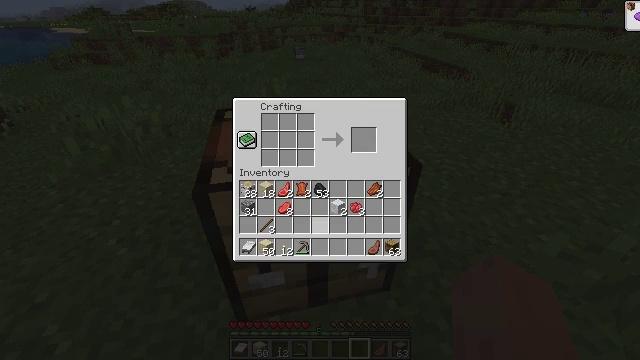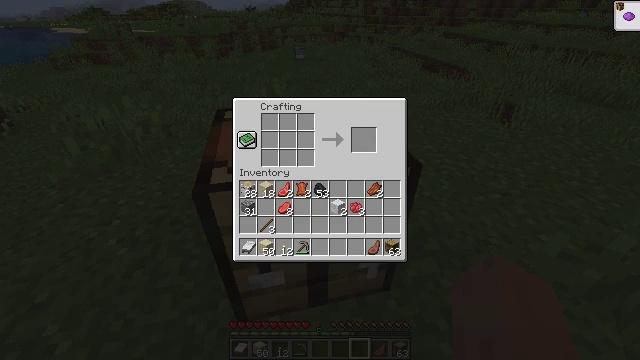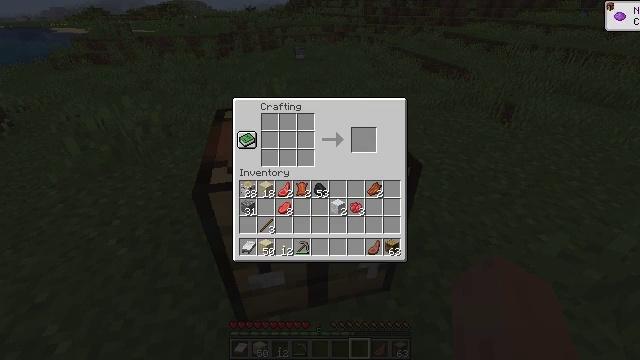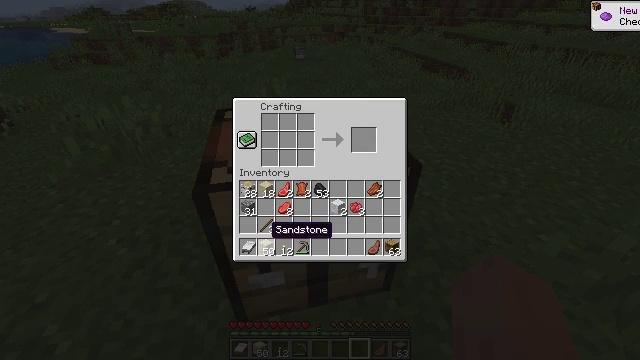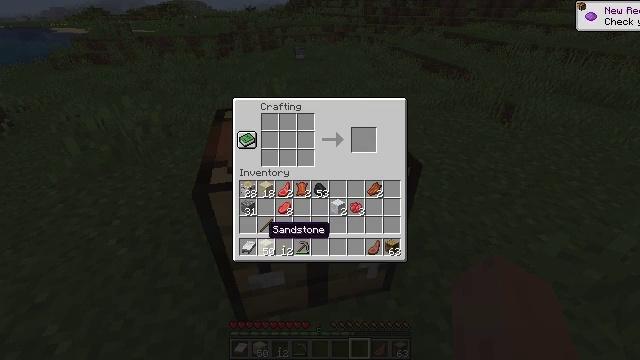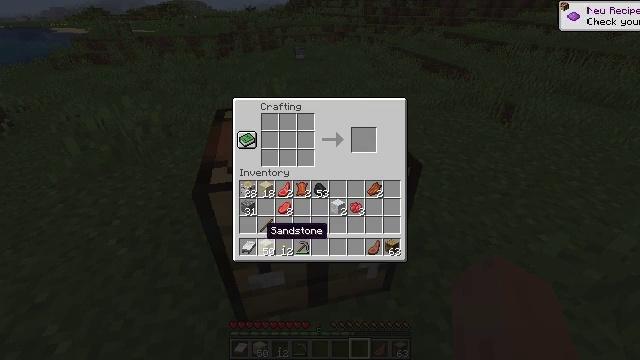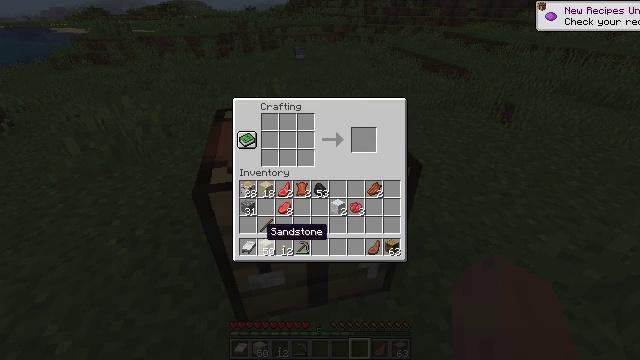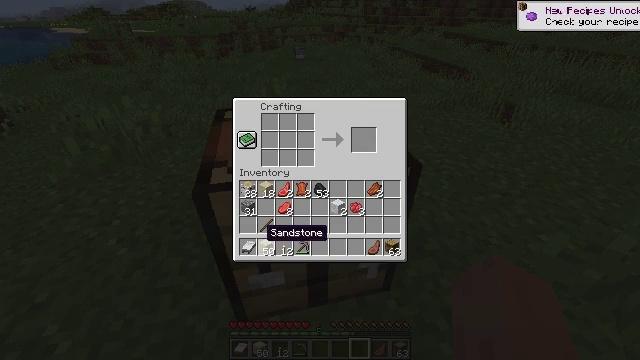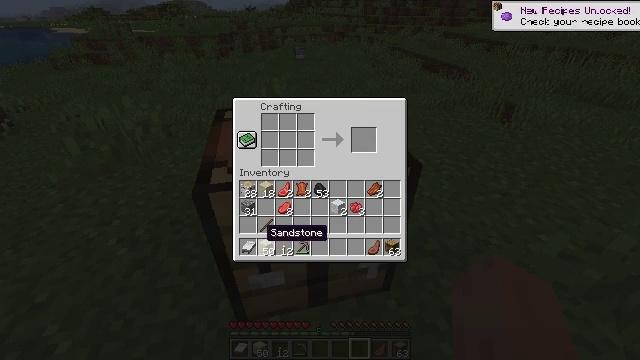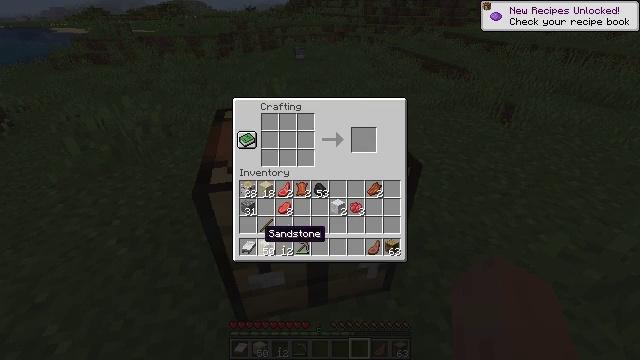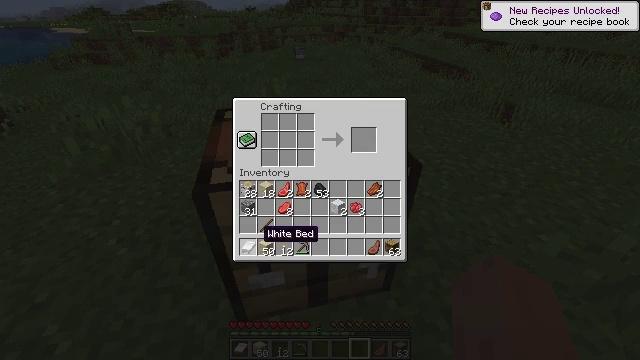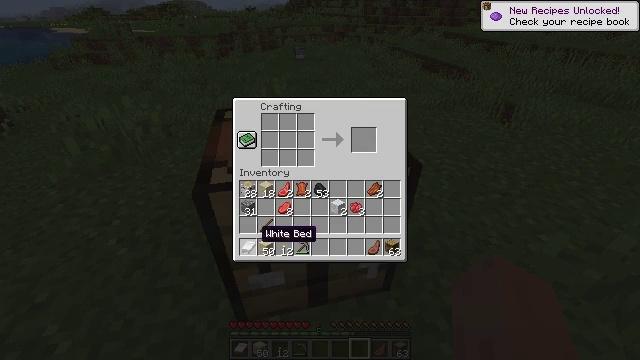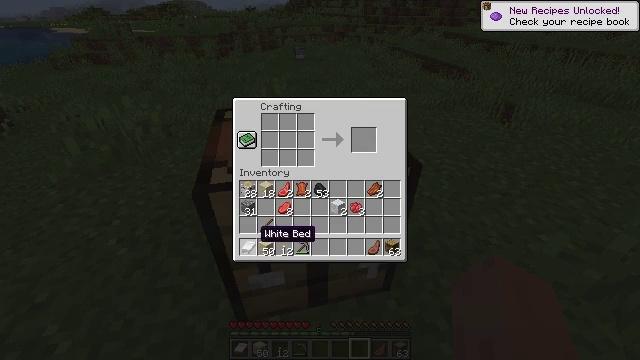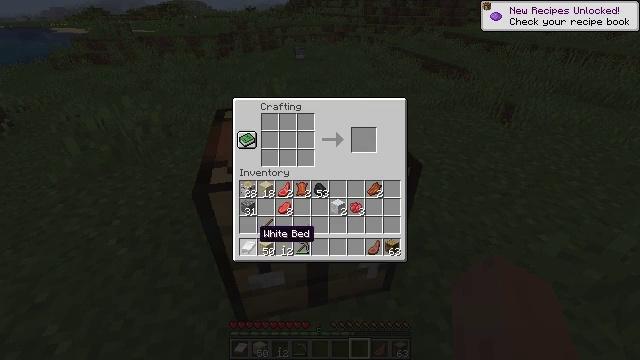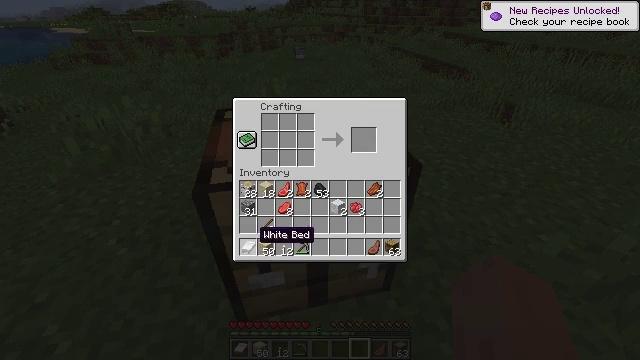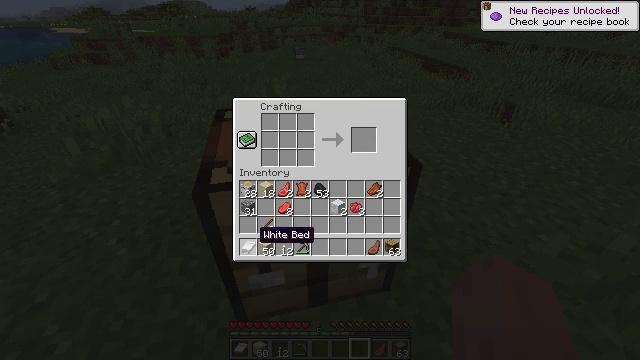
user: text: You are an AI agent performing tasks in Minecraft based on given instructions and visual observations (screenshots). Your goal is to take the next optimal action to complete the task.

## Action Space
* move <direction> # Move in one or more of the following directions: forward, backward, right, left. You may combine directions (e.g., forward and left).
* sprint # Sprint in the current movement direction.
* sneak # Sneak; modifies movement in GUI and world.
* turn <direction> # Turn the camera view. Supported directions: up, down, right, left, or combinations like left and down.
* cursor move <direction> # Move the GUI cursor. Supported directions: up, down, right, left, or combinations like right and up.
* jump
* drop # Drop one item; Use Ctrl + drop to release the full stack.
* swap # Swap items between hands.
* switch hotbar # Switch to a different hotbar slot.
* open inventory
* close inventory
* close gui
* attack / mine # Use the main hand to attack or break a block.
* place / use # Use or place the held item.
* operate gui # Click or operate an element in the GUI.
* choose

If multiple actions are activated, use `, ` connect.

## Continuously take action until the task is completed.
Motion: motion action
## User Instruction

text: Make a red bed using three wool and three planks.
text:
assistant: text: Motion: cursor move left
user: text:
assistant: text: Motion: cursor move left
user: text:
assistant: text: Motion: cursor move left
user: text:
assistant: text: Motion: no_op
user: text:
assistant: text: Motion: no_op
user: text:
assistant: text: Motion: no_op
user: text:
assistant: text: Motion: no_op
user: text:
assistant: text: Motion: no_op
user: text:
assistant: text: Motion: no_op
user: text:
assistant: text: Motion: no_op
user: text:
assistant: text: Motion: no_op
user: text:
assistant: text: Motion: no_op
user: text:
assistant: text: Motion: no_op
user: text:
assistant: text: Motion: no_op
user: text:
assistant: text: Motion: no_op
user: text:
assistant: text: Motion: no_op
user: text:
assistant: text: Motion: operate gui
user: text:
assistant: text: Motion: operate gui
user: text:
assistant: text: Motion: no_op
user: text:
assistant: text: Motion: no_op
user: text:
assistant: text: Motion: cursor move up
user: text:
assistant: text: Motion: cursor move right and up
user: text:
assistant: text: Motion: cursor move right and up
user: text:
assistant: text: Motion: cursor move up
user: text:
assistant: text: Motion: no_op
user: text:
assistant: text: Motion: cursor move up
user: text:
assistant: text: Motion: cursor move up
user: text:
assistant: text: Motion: no_op
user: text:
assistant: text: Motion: no_op
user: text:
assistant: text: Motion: no_op